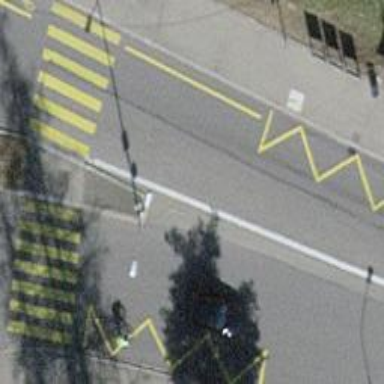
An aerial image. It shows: Bus stop equipped with public transport stop position.